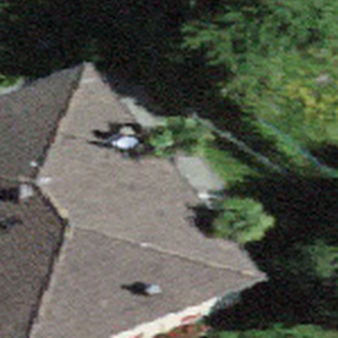
Label: other